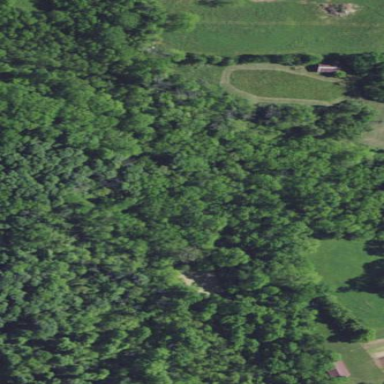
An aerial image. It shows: Beautiful woodland area.